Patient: sex F, age 26
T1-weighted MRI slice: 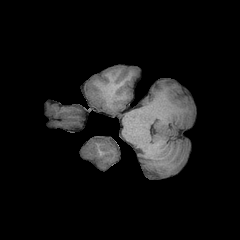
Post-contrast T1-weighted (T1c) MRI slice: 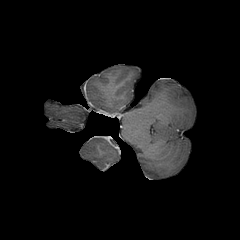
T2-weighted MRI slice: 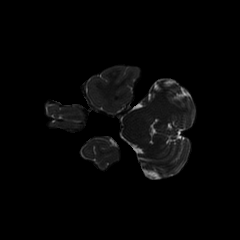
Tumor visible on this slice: no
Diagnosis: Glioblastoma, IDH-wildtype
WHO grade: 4